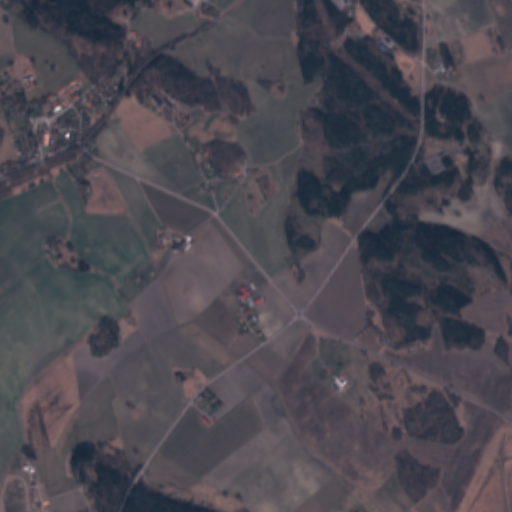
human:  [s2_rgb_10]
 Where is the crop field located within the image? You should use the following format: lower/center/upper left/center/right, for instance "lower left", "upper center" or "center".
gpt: The crop field is located in the upper left of the image.
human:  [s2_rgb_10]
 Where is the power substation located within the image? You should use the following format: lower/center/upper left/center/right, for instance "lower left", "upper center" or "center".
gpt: The power substation is located in the upper right of the image.
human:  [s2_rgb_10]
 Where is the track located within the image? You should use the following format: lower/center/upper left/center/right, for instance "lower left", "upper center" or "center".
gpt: The track is located in the lower left of the image.
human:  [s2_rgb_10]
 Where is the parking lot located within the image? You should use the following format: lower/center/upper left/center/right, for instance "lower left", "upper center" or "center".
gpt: There is no parking lot in the image.